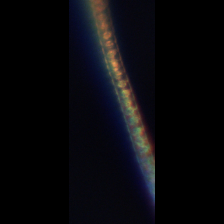
Taxon: Chaetoceros
Group: Diatoms